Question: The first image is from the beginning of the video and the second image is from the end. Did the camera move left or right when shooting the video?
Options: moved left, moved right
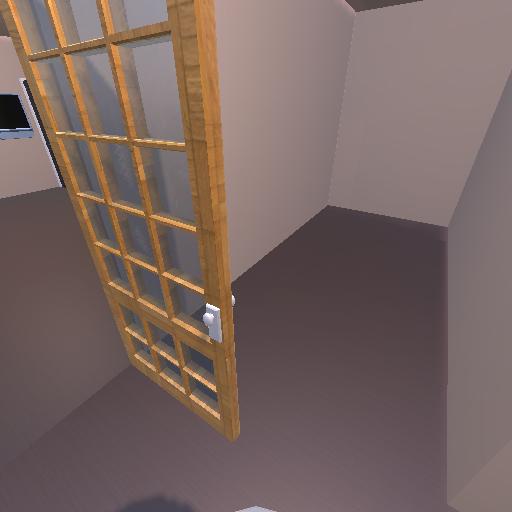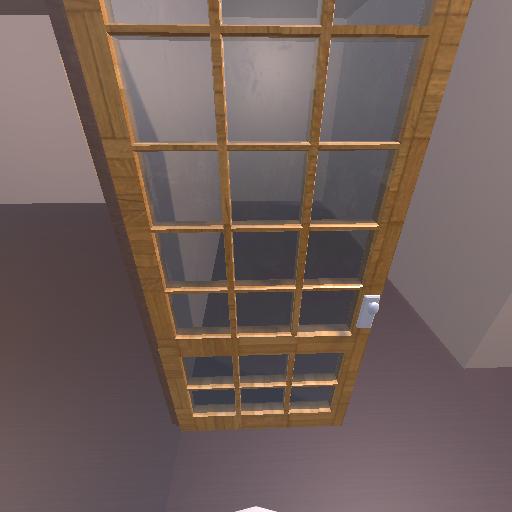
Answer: moved left